Field crop: maize
Growth stage: 2
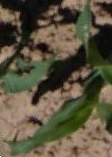
Species: maize